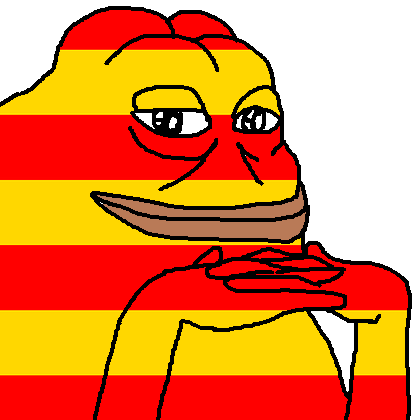
Label: 5_Pepe